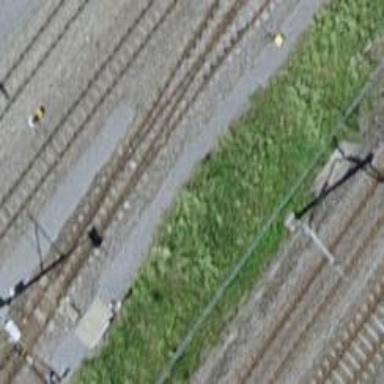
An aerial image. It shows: Railway service station.